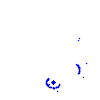
Particle: proton